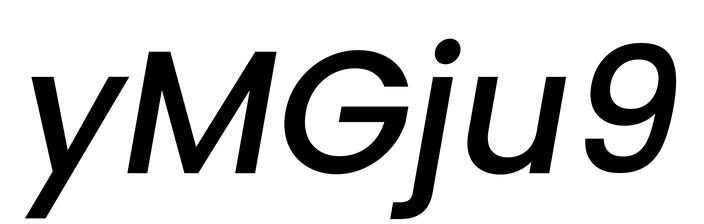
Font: Poppins-MediumItalic